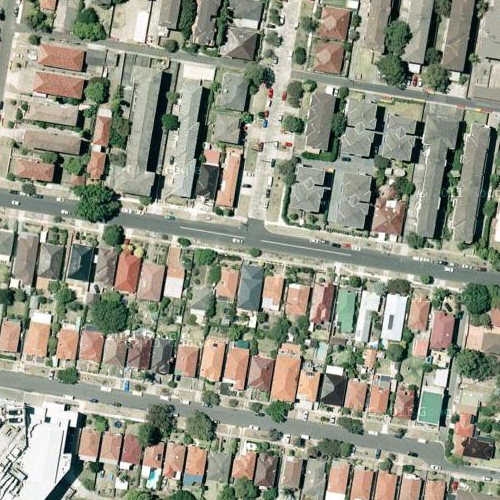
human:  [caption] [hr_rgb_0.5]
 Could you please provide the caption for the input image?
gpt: A town with many houses arranged densely while some roads go through this area .

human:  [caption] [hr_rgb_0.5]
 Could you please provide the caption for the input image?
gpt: Lots of houses with different colours of roofs arranged densely .

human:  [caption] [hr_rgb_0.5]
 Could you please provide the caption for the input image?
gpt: This is a residential area with houses densely arranged and divided into rectangles by some roads .

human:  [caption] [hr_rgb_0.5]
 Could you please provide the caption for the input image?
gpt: A residential area with houses arranged neatly and divided into rectangles by some roads .

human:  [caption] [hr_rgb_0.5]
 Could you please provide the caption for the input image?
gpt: A residential area with houses arranged neatly and divided into rectangles by some roads .